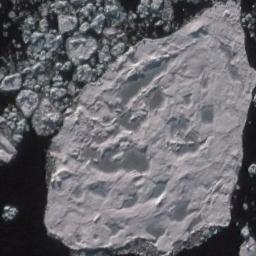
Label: sea_ice